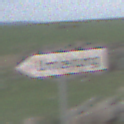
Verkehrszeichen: UmleitungswegweiserLinksweisend
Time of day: SunriseSunset
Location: Outdoor (Nature)
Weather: PartlyCloudy
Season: NotSpecified
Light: Natural